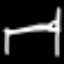
Label: bed